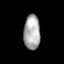
Tissue: skin
Cell type: Others
Senescence score: 0.6762
Nuclear area (px): 555
Mean DAPI intensity: 172.337